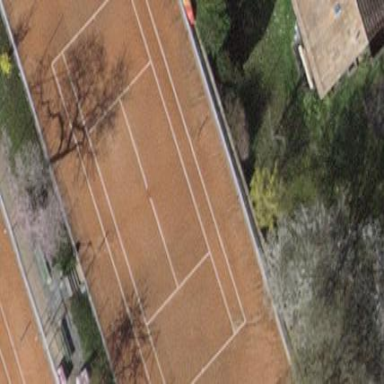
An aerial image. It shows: Tennis court on the leisure land pitch.